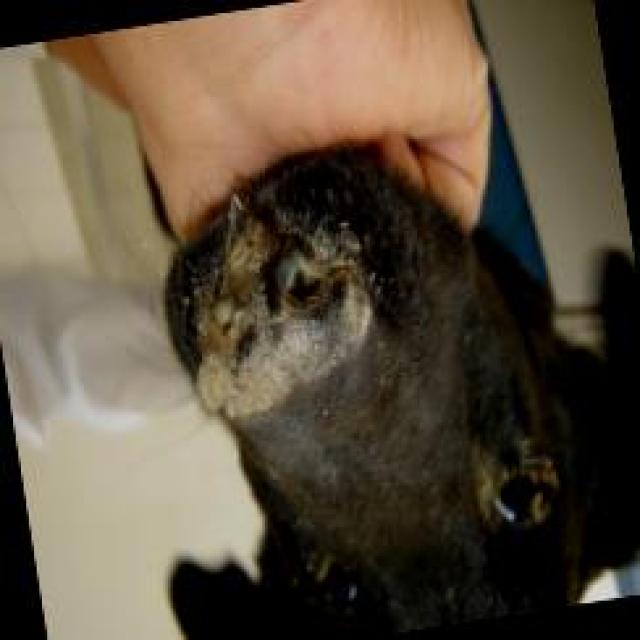
Canine fungal skin infection — characterized by alopecia, scaling, crusting, and circular lesions. Common agents include Malassezia and Candida species.